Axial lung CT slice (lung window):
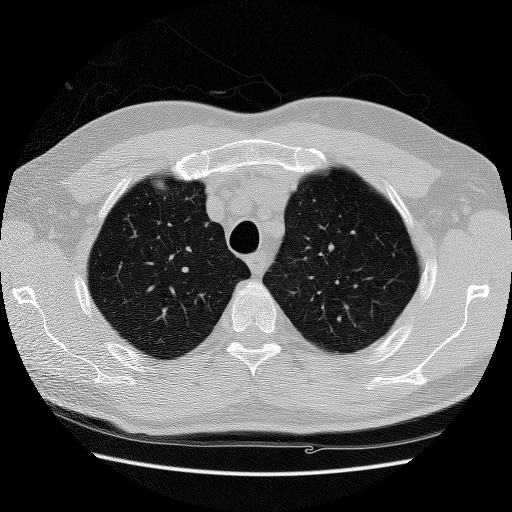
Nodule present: no